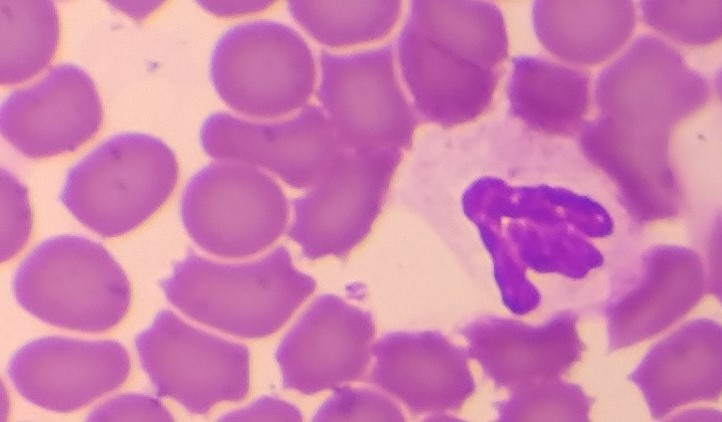
White blood cell type: Monocyte